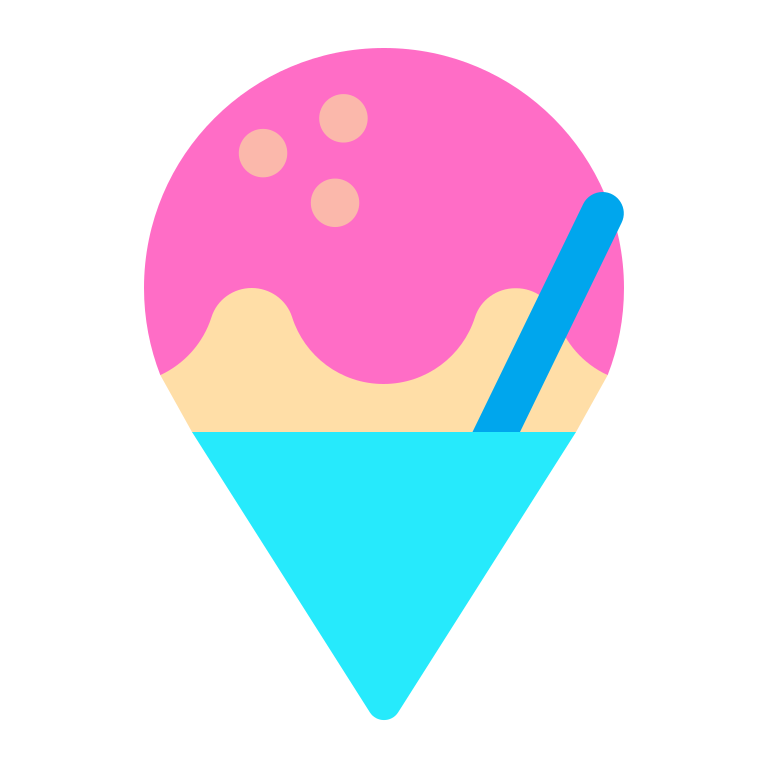
shaved ice flat